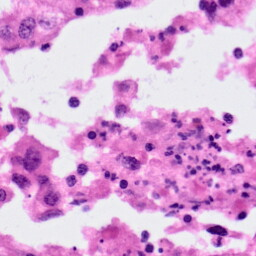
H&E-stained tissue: Lung